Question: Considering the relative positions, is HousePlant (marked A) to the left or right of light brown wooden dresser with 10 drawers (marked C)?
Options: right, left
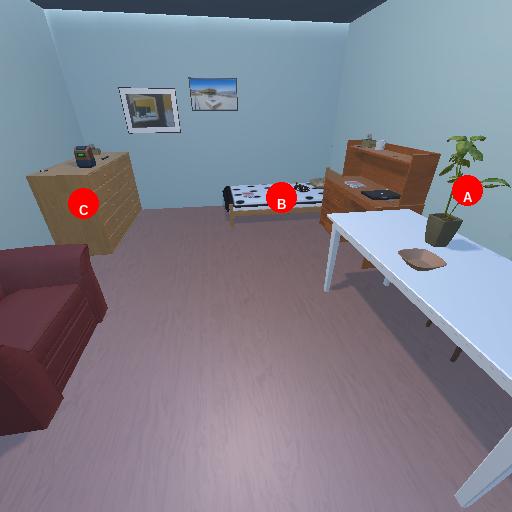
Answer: right